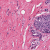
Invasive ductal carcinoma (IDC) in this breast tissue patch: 0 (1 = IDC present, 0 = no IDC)